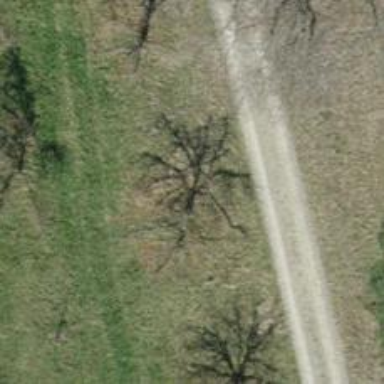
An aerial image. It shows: Single tag "natural: tree."